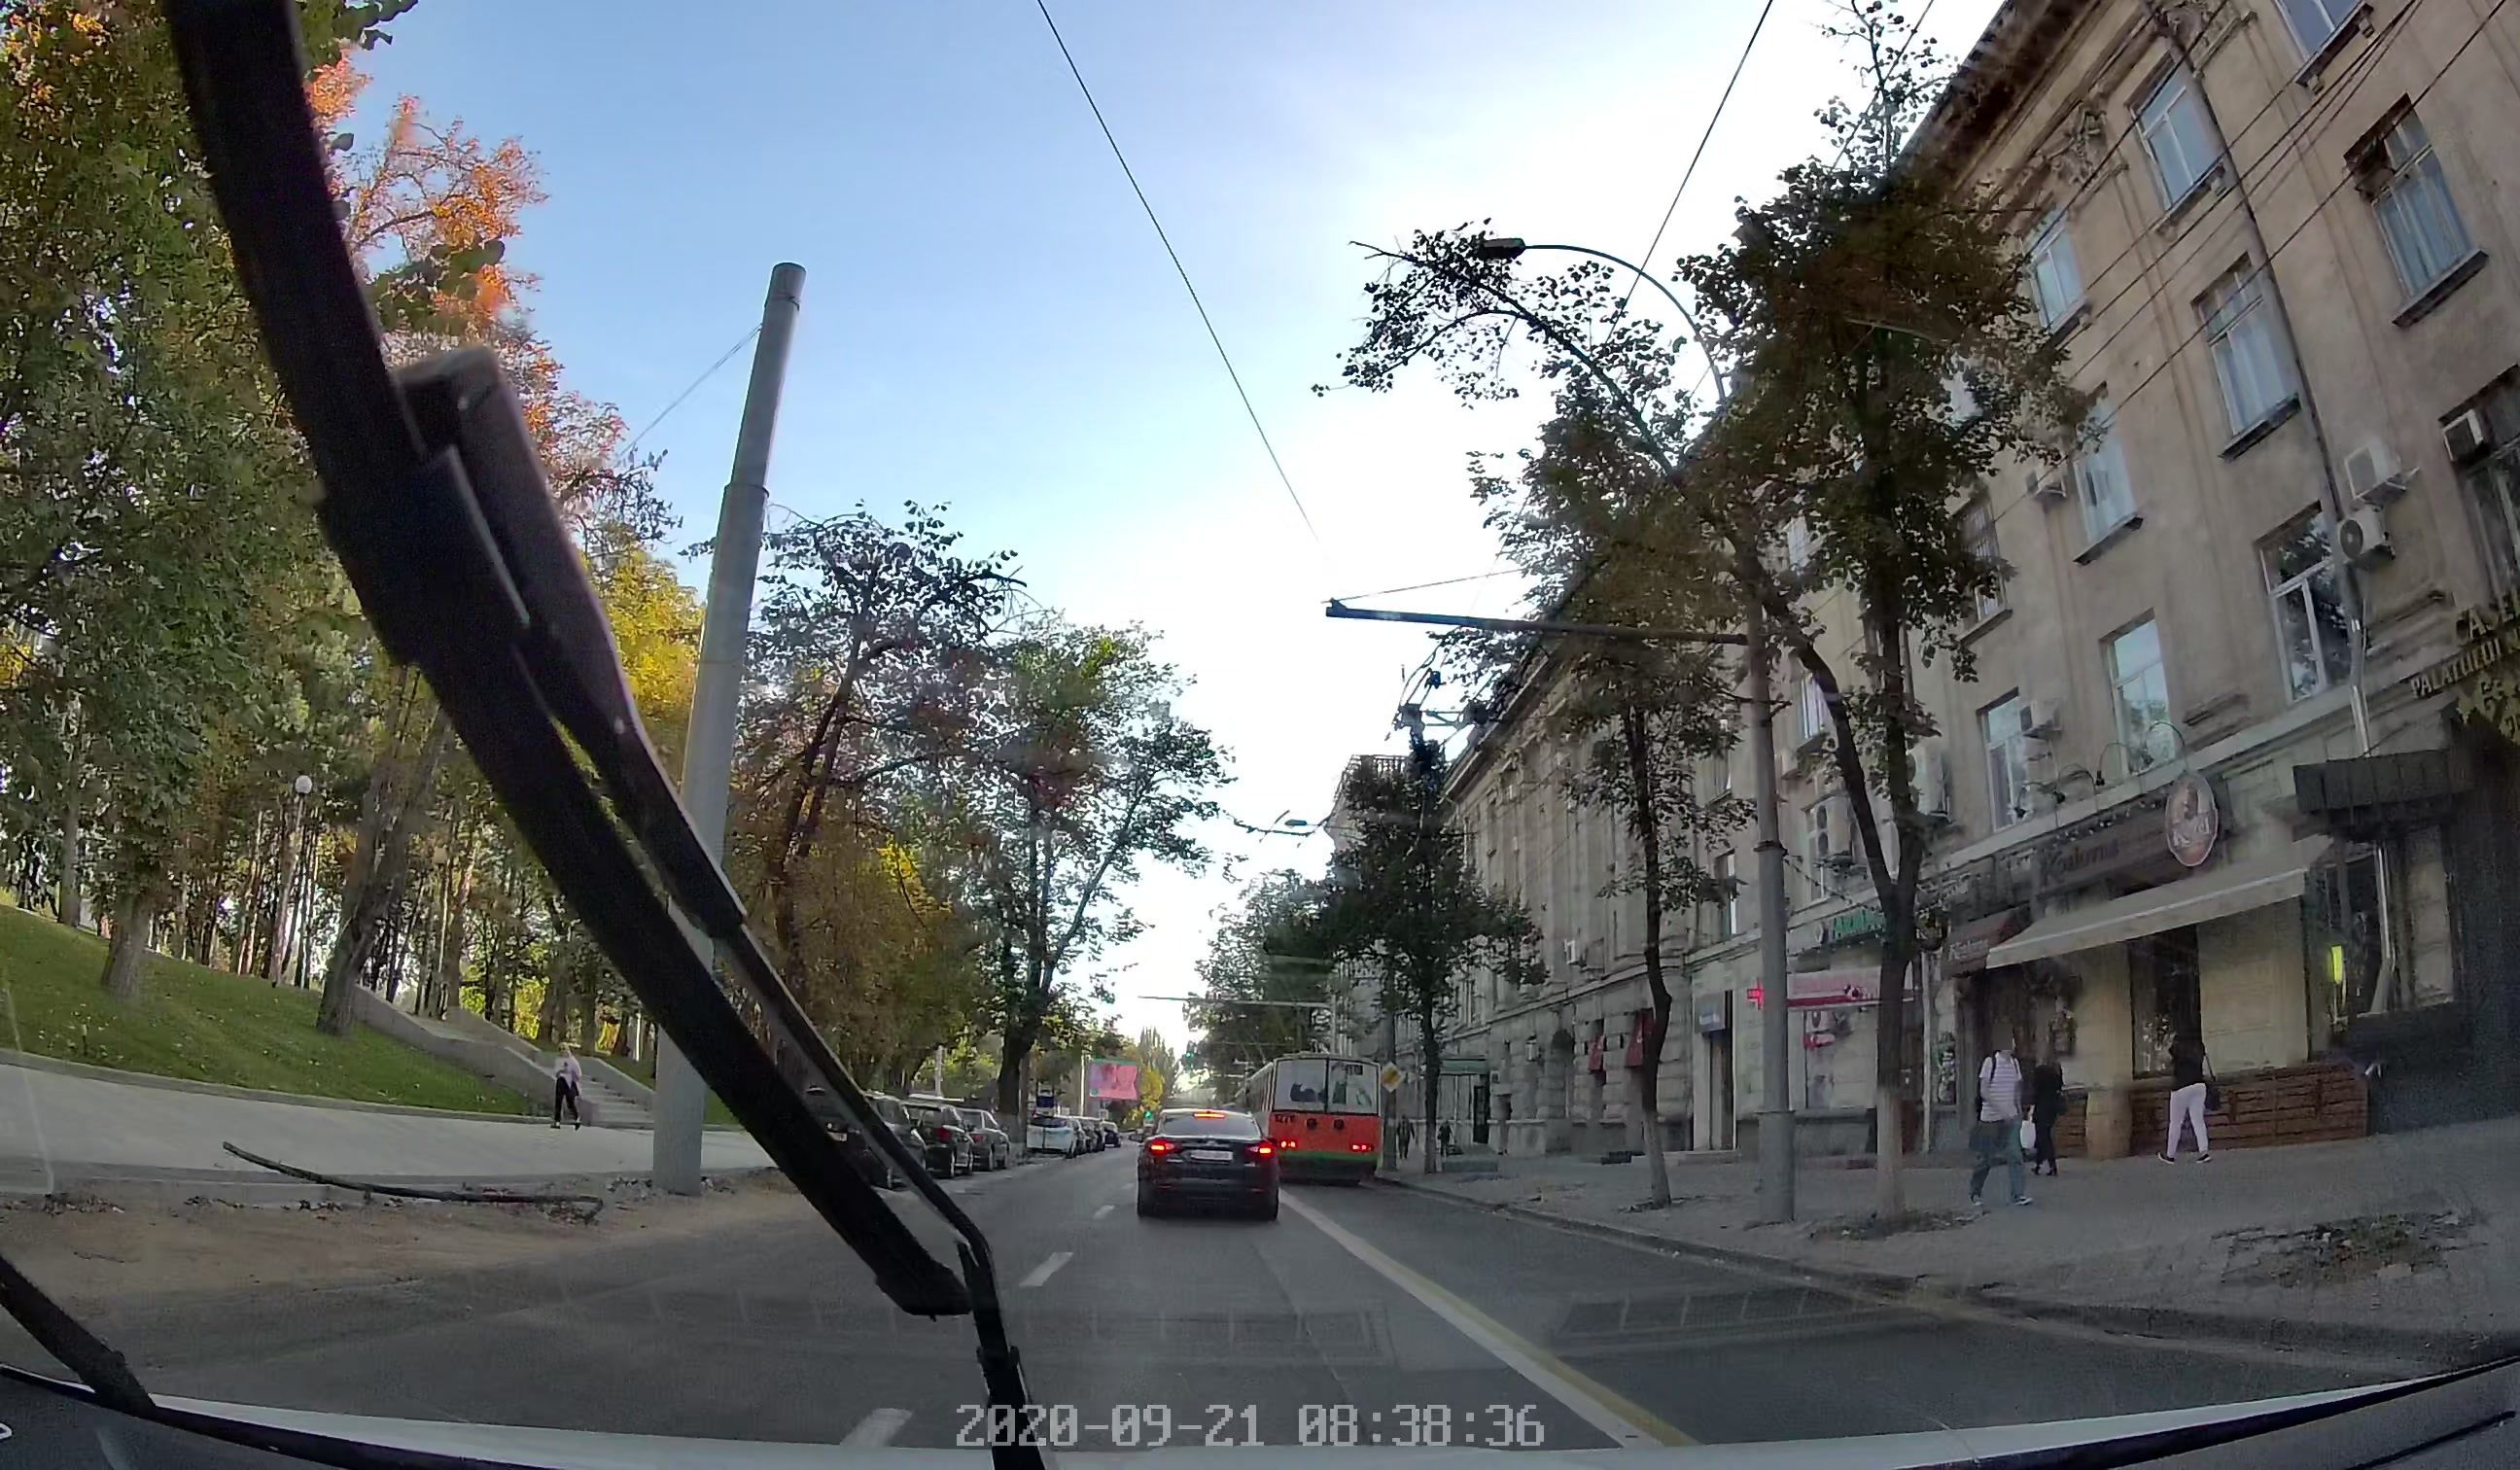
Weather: clear
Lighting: day
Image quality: good
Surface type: driving surface
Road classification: footway
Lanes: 3
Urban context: urban centre
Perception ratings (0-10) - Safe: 7.15, Lively: 8.45, Beautiful: 6.95, Boring: 2.5, Depressing: 3.66, Wealthy: 3.27